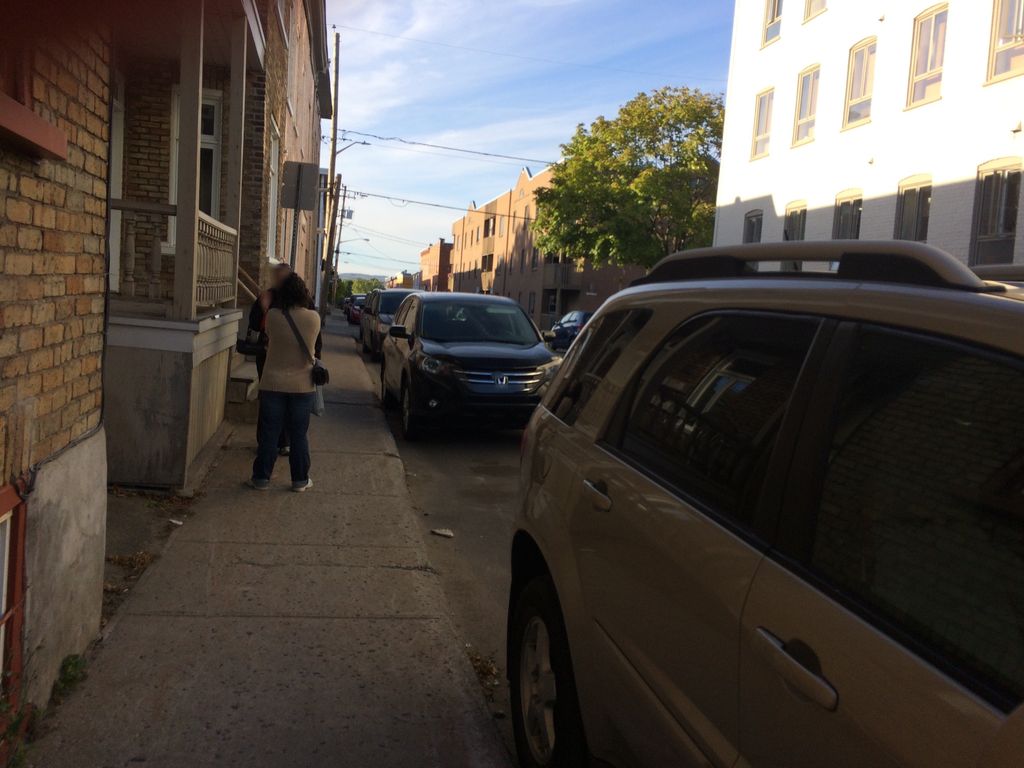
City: quebec_city